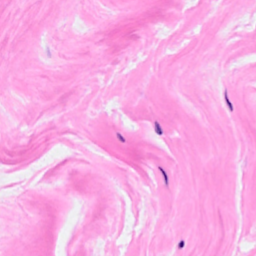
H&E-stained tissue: Breast